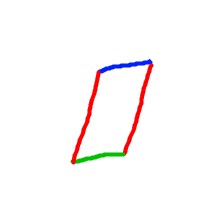
Shape: parallelogram